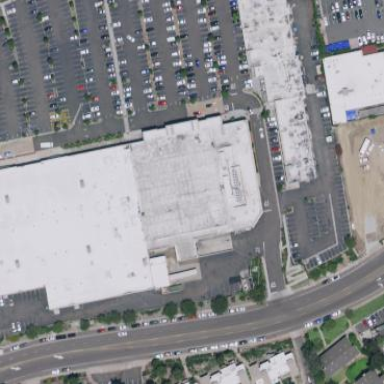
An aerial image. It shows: Supermarket building.